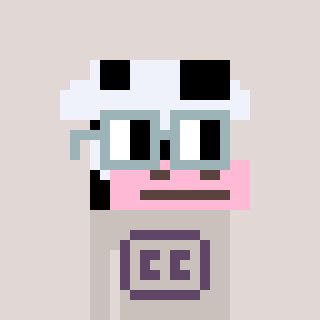
a pixel art character with square dark gray glasses, a cow-shaped head and a foggrey-colored body on a warm background